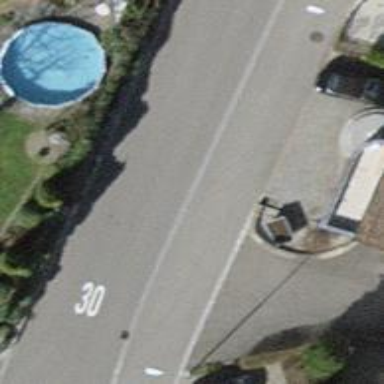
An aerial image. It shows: Residential road with asphalt surface. There is cycle track on the right side and shared lane on the left.